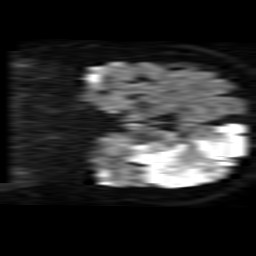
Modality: TRACE
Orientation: coronal
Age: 64
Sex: female
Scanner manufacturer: philips
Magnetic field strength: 1.5 T
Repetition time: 3.646 s
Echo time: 0.09255 s